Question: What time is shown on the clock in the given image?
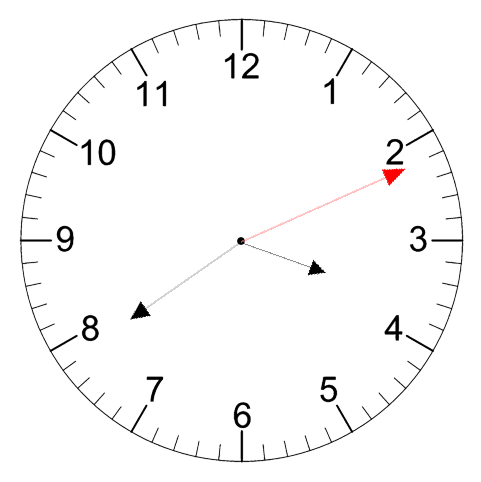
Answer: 03:39:11